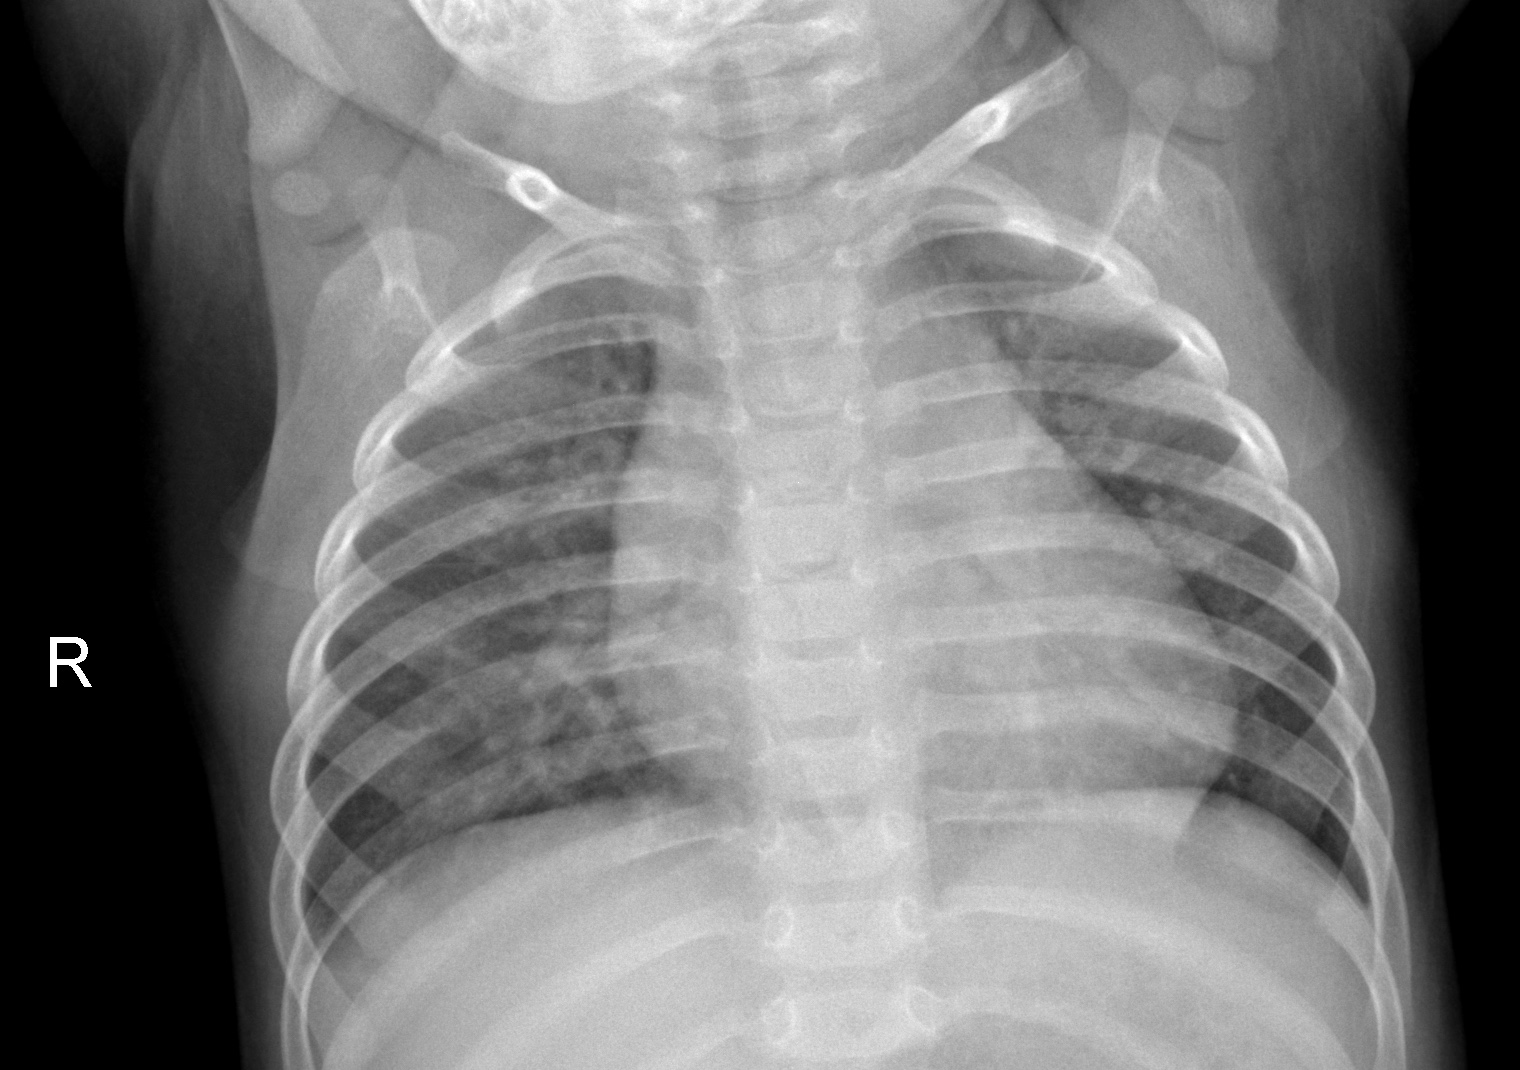
Diagnosis: NORMAL